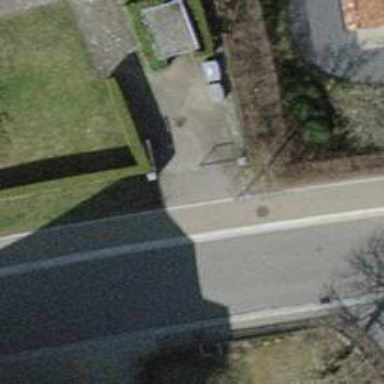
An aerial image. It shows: Hedge acting as barrier.